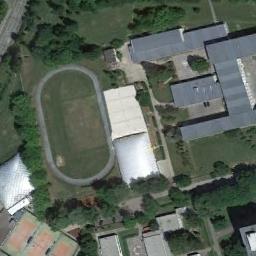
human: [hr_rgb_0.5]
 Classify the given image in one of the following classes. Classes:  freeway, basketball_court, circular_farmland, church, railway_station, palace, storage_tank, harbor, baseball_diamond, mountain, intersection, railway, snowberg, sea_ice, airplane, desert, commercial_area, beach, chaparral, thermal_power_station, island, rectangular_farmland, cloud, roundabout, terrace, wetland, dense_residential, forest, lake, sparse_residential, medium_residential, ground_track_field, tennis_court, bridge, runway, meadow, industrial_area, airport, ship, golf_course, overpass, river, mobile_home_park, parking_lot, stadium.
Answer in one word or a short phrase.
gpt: ground_track_field